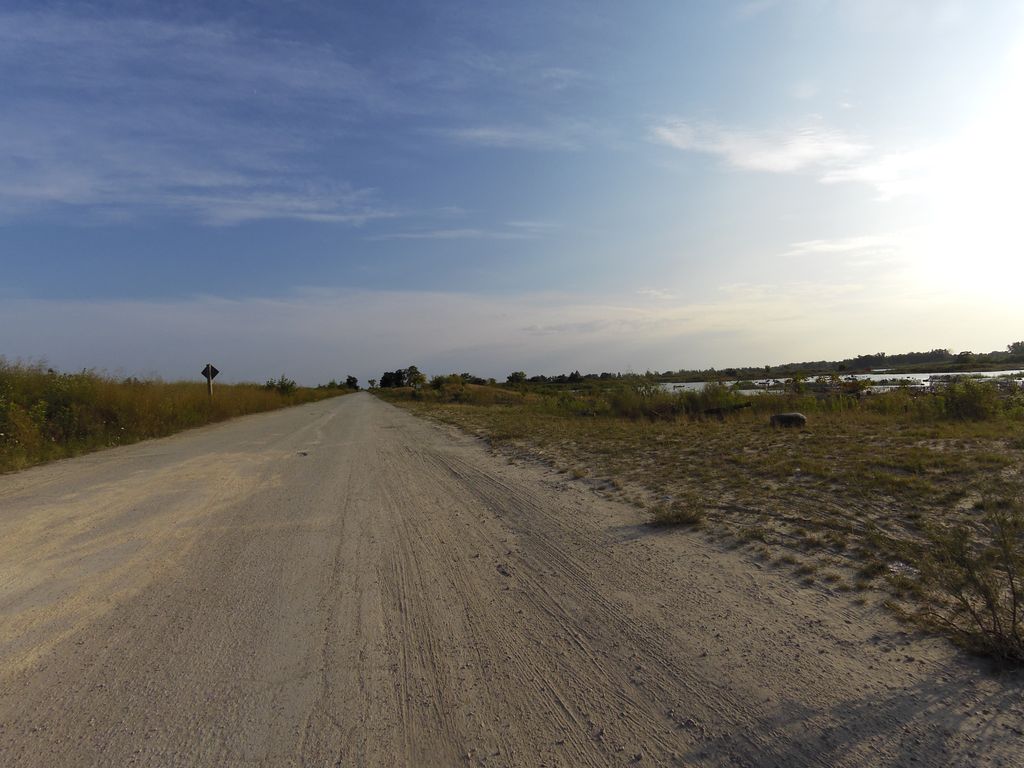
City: toronto